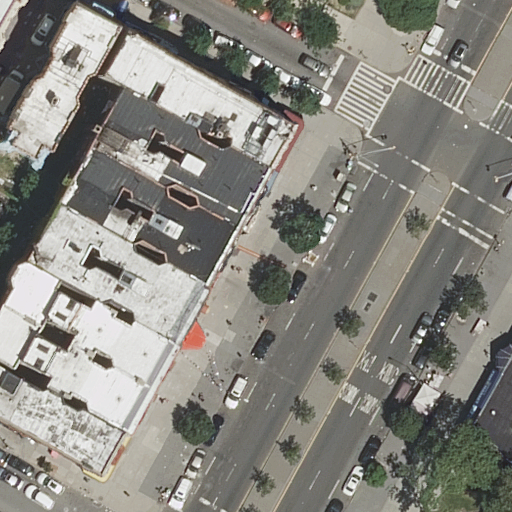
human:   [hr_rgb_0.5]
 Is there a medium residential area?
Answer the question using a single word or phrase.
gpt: no

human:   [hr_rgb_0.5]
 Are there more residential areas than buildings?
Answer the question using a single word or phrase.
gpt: no

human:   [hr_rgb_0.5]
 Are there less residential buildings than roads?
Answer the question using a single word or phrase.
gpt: no

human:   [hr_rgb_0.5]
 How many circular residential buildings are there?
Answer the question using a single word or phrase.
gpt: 0

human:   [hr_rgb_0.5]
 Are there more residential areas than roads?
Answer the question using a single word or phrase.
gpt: no

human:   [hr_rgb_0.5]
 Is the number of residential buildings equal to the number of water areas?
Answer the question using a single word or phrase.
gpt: no

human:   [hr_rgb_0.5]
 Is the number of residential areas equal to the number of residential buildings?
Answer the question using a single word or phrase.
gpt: no

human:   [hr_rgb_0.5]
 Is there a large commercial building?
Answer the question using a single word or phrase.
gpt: no

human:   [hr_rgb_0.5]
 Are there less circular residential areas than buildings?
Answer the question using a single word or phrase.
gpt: yes

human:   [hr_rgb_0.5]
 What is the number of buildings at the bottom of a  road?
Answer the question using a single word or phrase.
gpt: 7

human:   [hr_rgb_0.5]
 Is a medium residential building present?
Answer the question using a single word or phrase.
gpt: yes

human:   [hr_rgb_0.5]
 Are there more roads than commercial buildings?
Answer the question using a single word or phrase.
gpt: yes

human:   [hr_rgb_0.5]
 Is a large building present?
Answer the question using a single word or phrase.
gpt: no

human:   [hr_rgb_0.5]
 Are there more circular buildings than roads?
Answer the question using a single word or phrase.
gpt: no

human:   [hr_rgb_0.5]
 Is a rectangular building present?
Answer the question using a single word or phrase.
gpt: yes

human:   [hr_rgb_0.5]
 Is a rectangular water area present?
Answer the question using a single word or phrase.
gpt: no

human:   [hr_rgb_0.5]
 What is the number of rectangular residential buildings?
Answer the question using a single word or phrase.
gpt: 1

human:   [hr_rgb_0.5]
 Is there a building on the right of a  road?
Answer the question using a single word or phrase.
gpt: yes

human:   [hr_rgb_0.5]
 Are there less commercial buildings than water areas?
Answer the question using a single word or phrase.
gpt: no

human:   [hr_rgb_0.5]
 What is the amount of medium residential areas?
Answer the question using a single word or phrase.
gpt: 0

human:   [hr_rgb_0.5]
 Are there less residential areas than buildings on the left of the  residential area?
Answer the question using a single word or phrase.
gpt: yes

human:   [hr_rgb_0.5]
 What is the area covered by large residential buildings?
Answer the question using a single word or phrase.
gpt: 0m2

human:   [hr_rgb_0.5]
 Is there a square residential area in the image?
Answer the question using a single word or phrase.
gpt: no

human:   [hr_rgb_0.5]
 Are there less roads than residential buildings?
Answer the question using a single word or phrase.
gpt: yes

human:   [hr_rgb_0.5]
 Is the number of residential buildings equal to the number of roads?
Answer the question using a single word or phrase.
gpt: no

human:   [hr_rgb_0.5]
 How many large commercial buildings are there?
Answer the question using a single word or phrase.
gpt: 0

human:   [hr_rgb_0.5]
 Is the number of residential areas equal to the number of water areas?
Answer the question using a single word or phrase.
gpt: no

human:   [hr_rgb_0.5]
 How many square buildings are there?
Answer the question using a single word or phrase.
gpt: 0

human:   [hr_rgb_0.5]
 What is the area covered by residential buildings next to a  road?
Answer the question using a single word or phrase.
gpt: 2899m2

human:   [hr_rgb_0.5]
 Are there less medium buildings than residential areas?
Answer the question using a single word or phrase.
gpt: no

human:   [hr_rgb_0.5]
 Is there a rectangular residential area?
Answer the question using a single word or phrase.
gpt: yes

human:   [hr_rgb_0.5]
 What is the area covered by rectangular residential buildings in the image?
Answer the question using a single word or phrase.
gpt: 93m2

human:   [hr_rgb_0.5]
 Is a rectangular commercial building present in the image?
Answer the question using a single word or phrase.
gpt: no

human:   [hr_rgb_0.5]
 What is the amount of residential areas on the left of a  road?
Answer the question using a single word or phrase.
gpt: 0

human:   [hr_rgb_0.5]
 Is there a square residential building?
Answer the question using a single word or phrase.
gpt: no

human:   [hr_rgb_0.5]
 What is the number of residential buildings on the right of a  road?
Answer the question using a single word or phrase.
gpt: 5